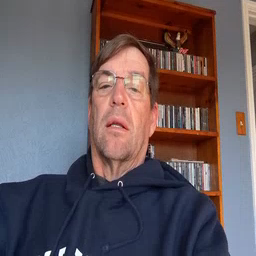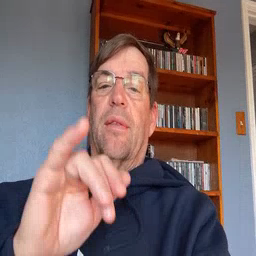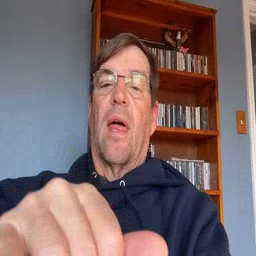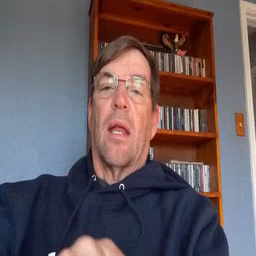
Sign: that